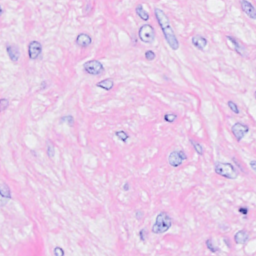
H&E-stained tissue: Breast